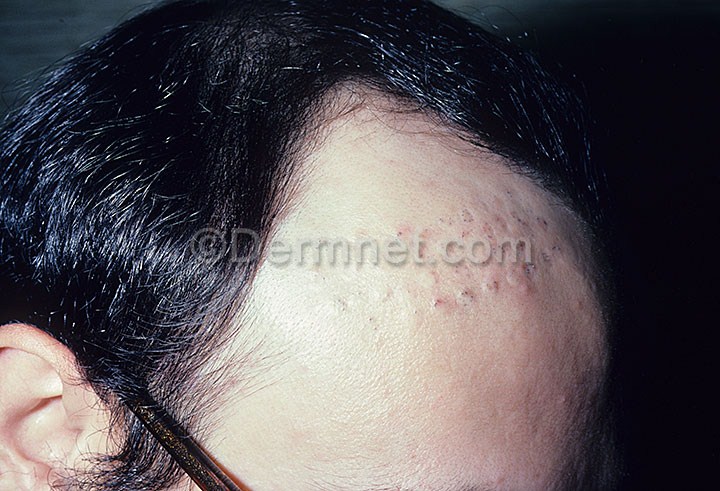
Disease: Hair Loss Photos Alopecia and other Hair Diseases